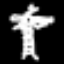
Label: palm tree